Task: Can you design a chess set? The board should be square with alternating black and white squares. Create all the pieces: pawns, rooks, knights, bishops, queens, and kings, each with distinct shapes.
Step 642:
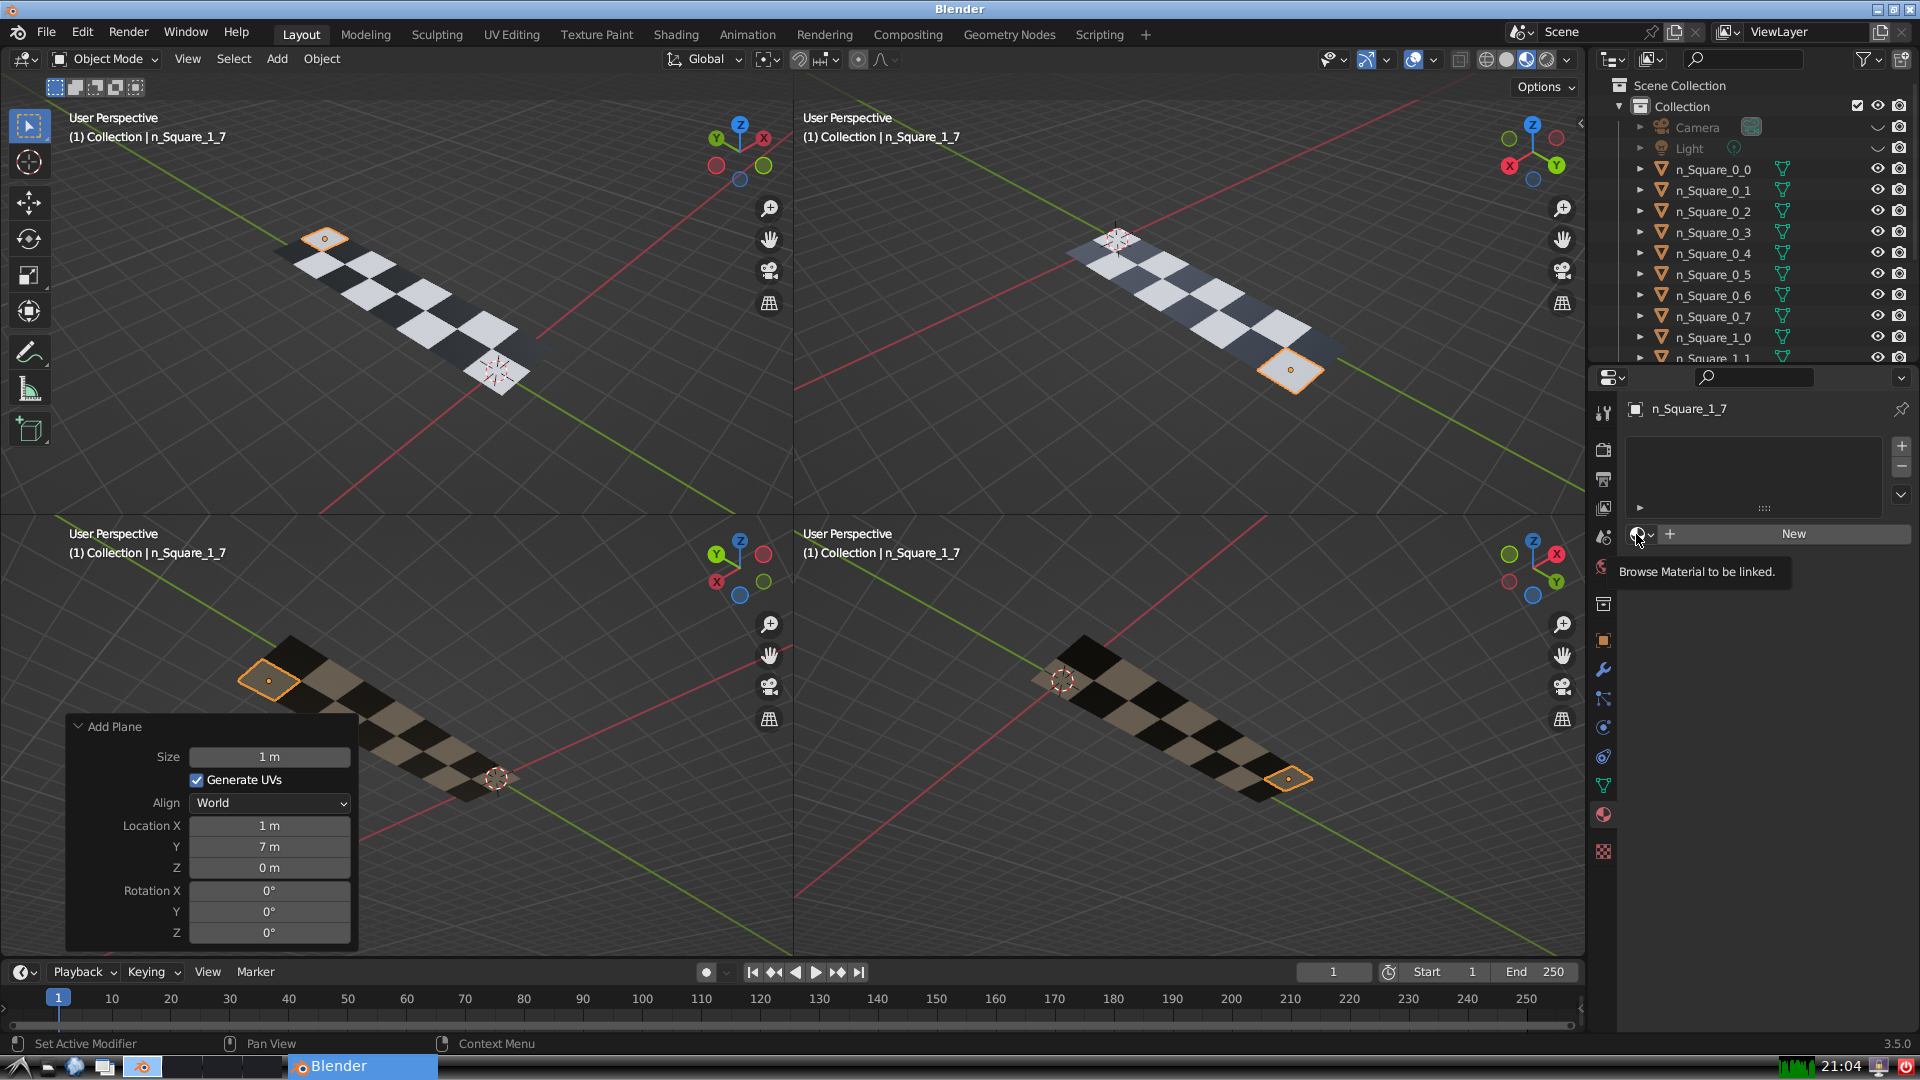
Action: click: no